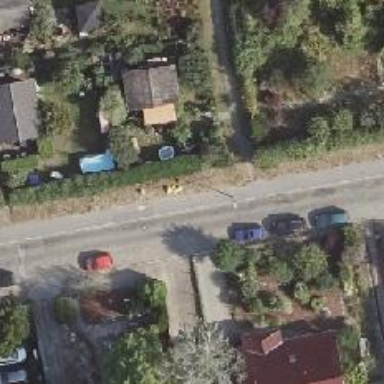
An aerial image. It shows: Residential road.